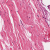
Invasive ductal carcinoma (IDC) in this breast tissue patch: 0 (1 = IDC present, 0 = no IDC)